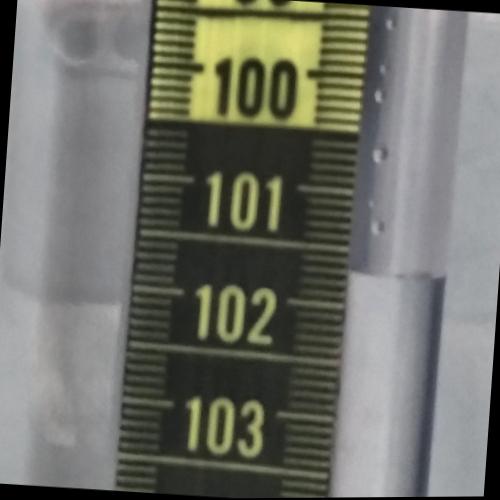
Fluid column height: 101.7 cm